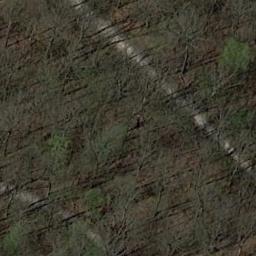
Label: forest